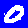
Digit: 0